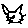
Label: cat